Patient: sex F, age 35
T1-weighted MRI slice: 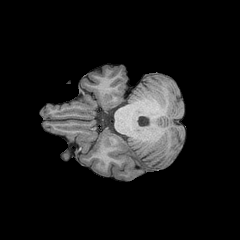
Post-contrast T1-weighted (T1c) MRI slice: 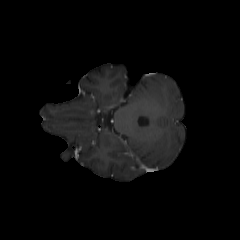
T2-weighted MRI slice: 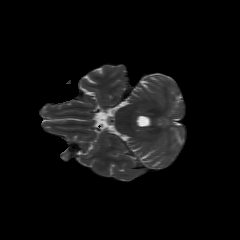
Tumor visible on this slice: no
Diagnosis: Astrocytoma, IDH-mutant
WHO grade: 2